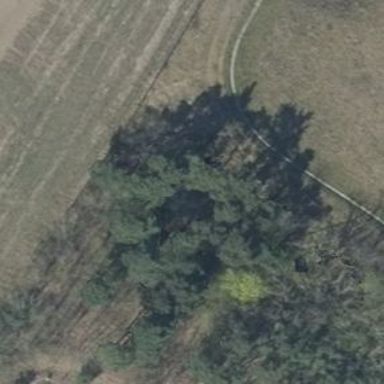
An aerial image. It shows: Mixed woodland with various types of leaves.